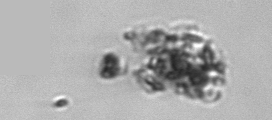
Label: detritus